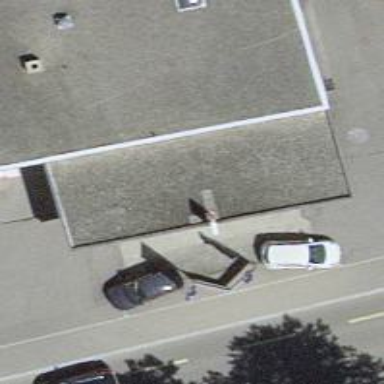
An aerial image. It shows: Fuel station.